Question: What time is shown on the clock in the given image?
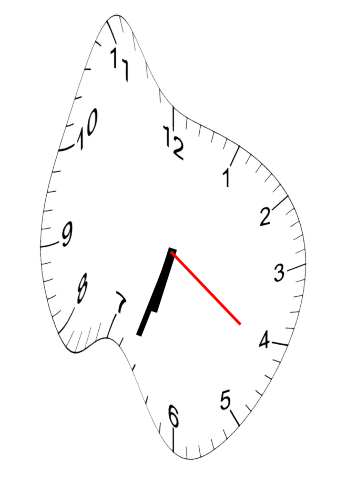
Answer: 06:33:21